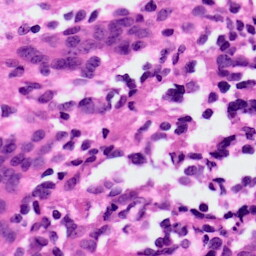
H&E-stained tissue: Ovarian